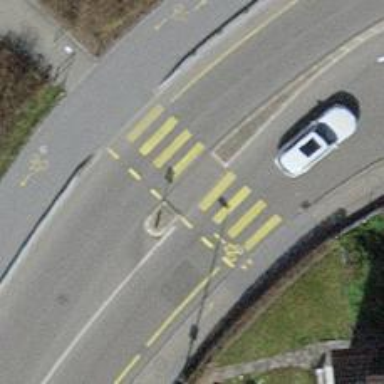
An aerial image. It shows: Uncontrolled crossing with central island on the road.